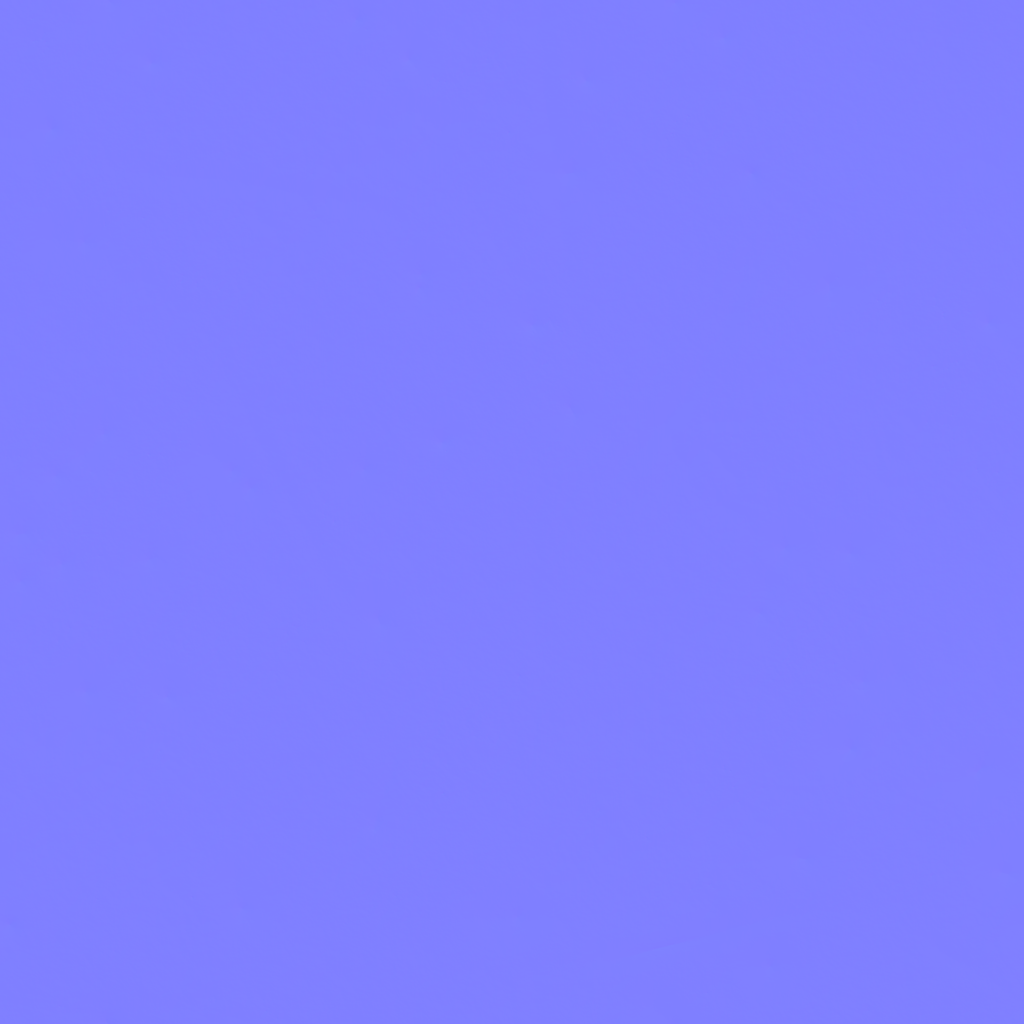
Texture map type: NormalGL